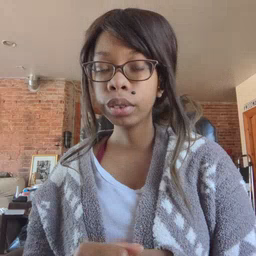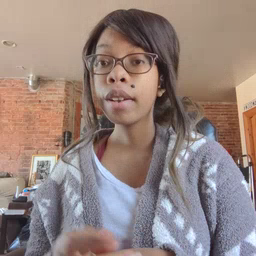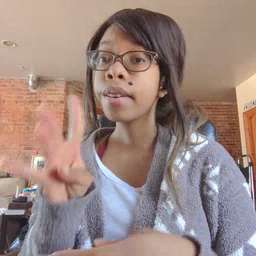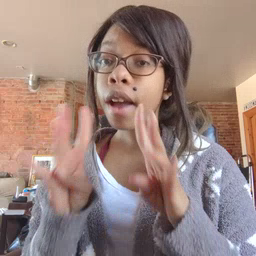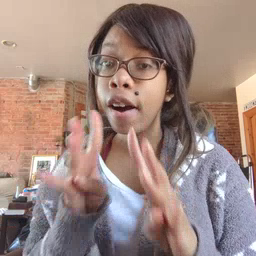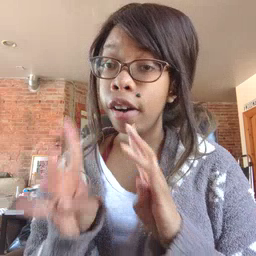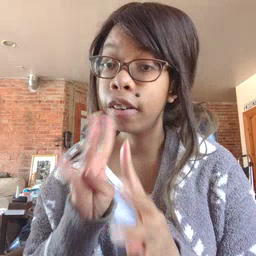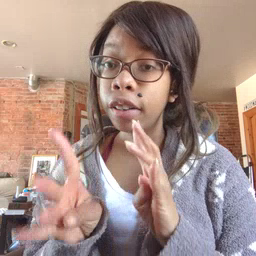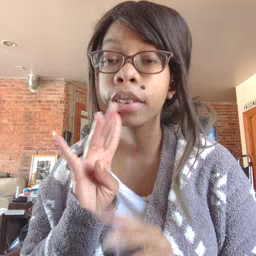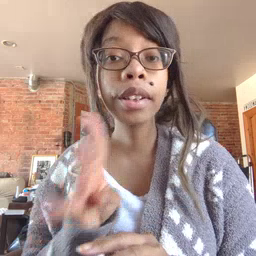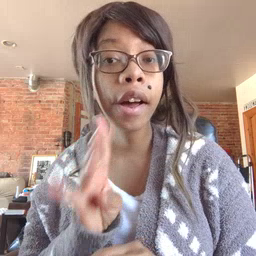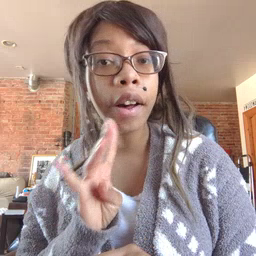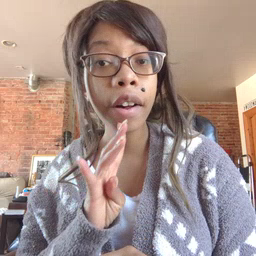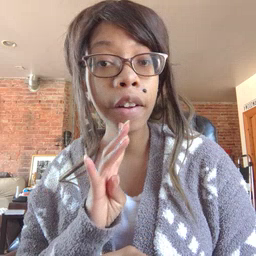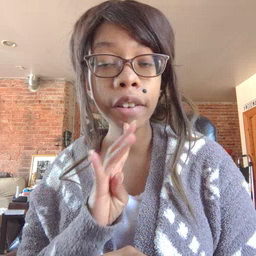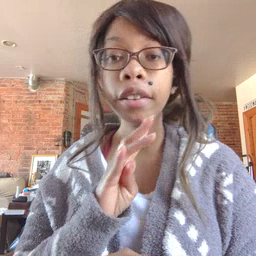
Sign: talk